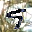
Label: 9